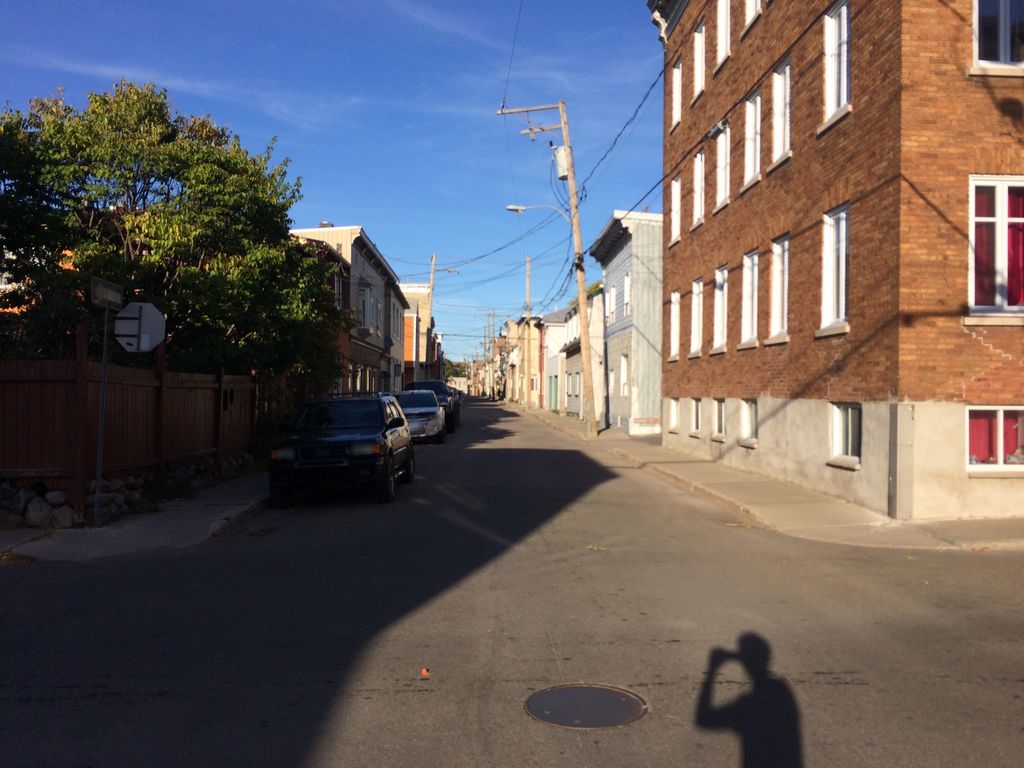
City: quebec_city